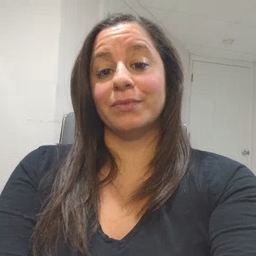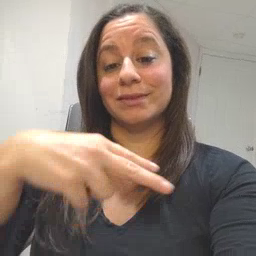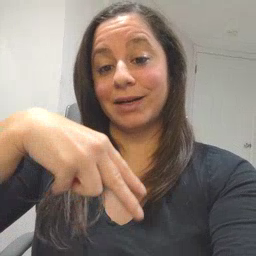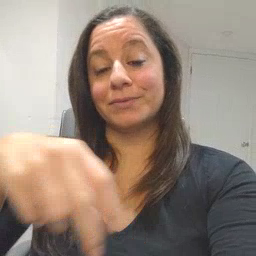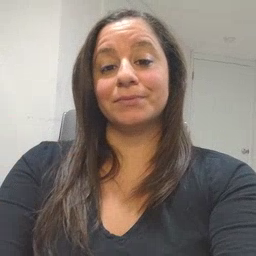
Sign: dance